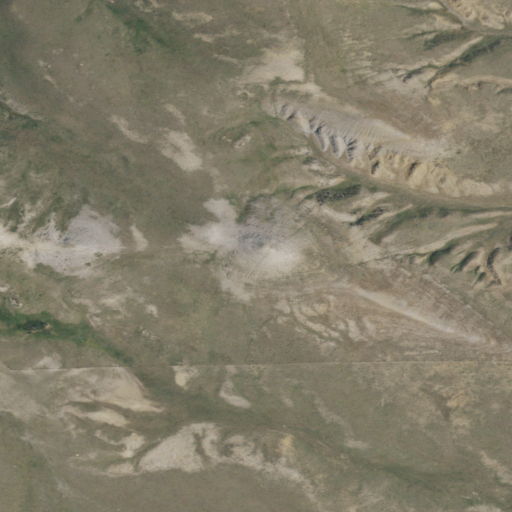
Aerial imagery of mountain in South Dakota named Susie Peak containing only grassland